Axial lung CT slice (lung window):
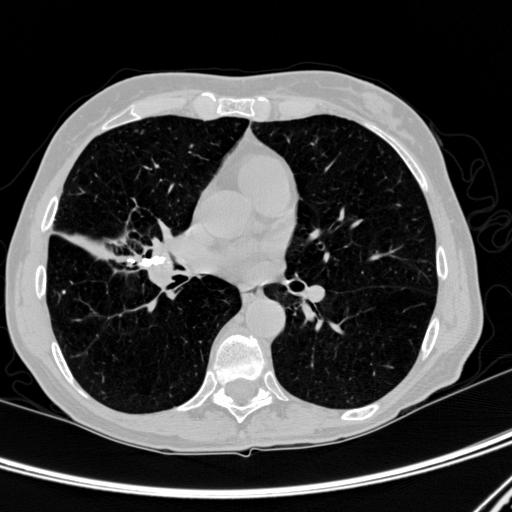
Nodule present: no